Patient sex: M
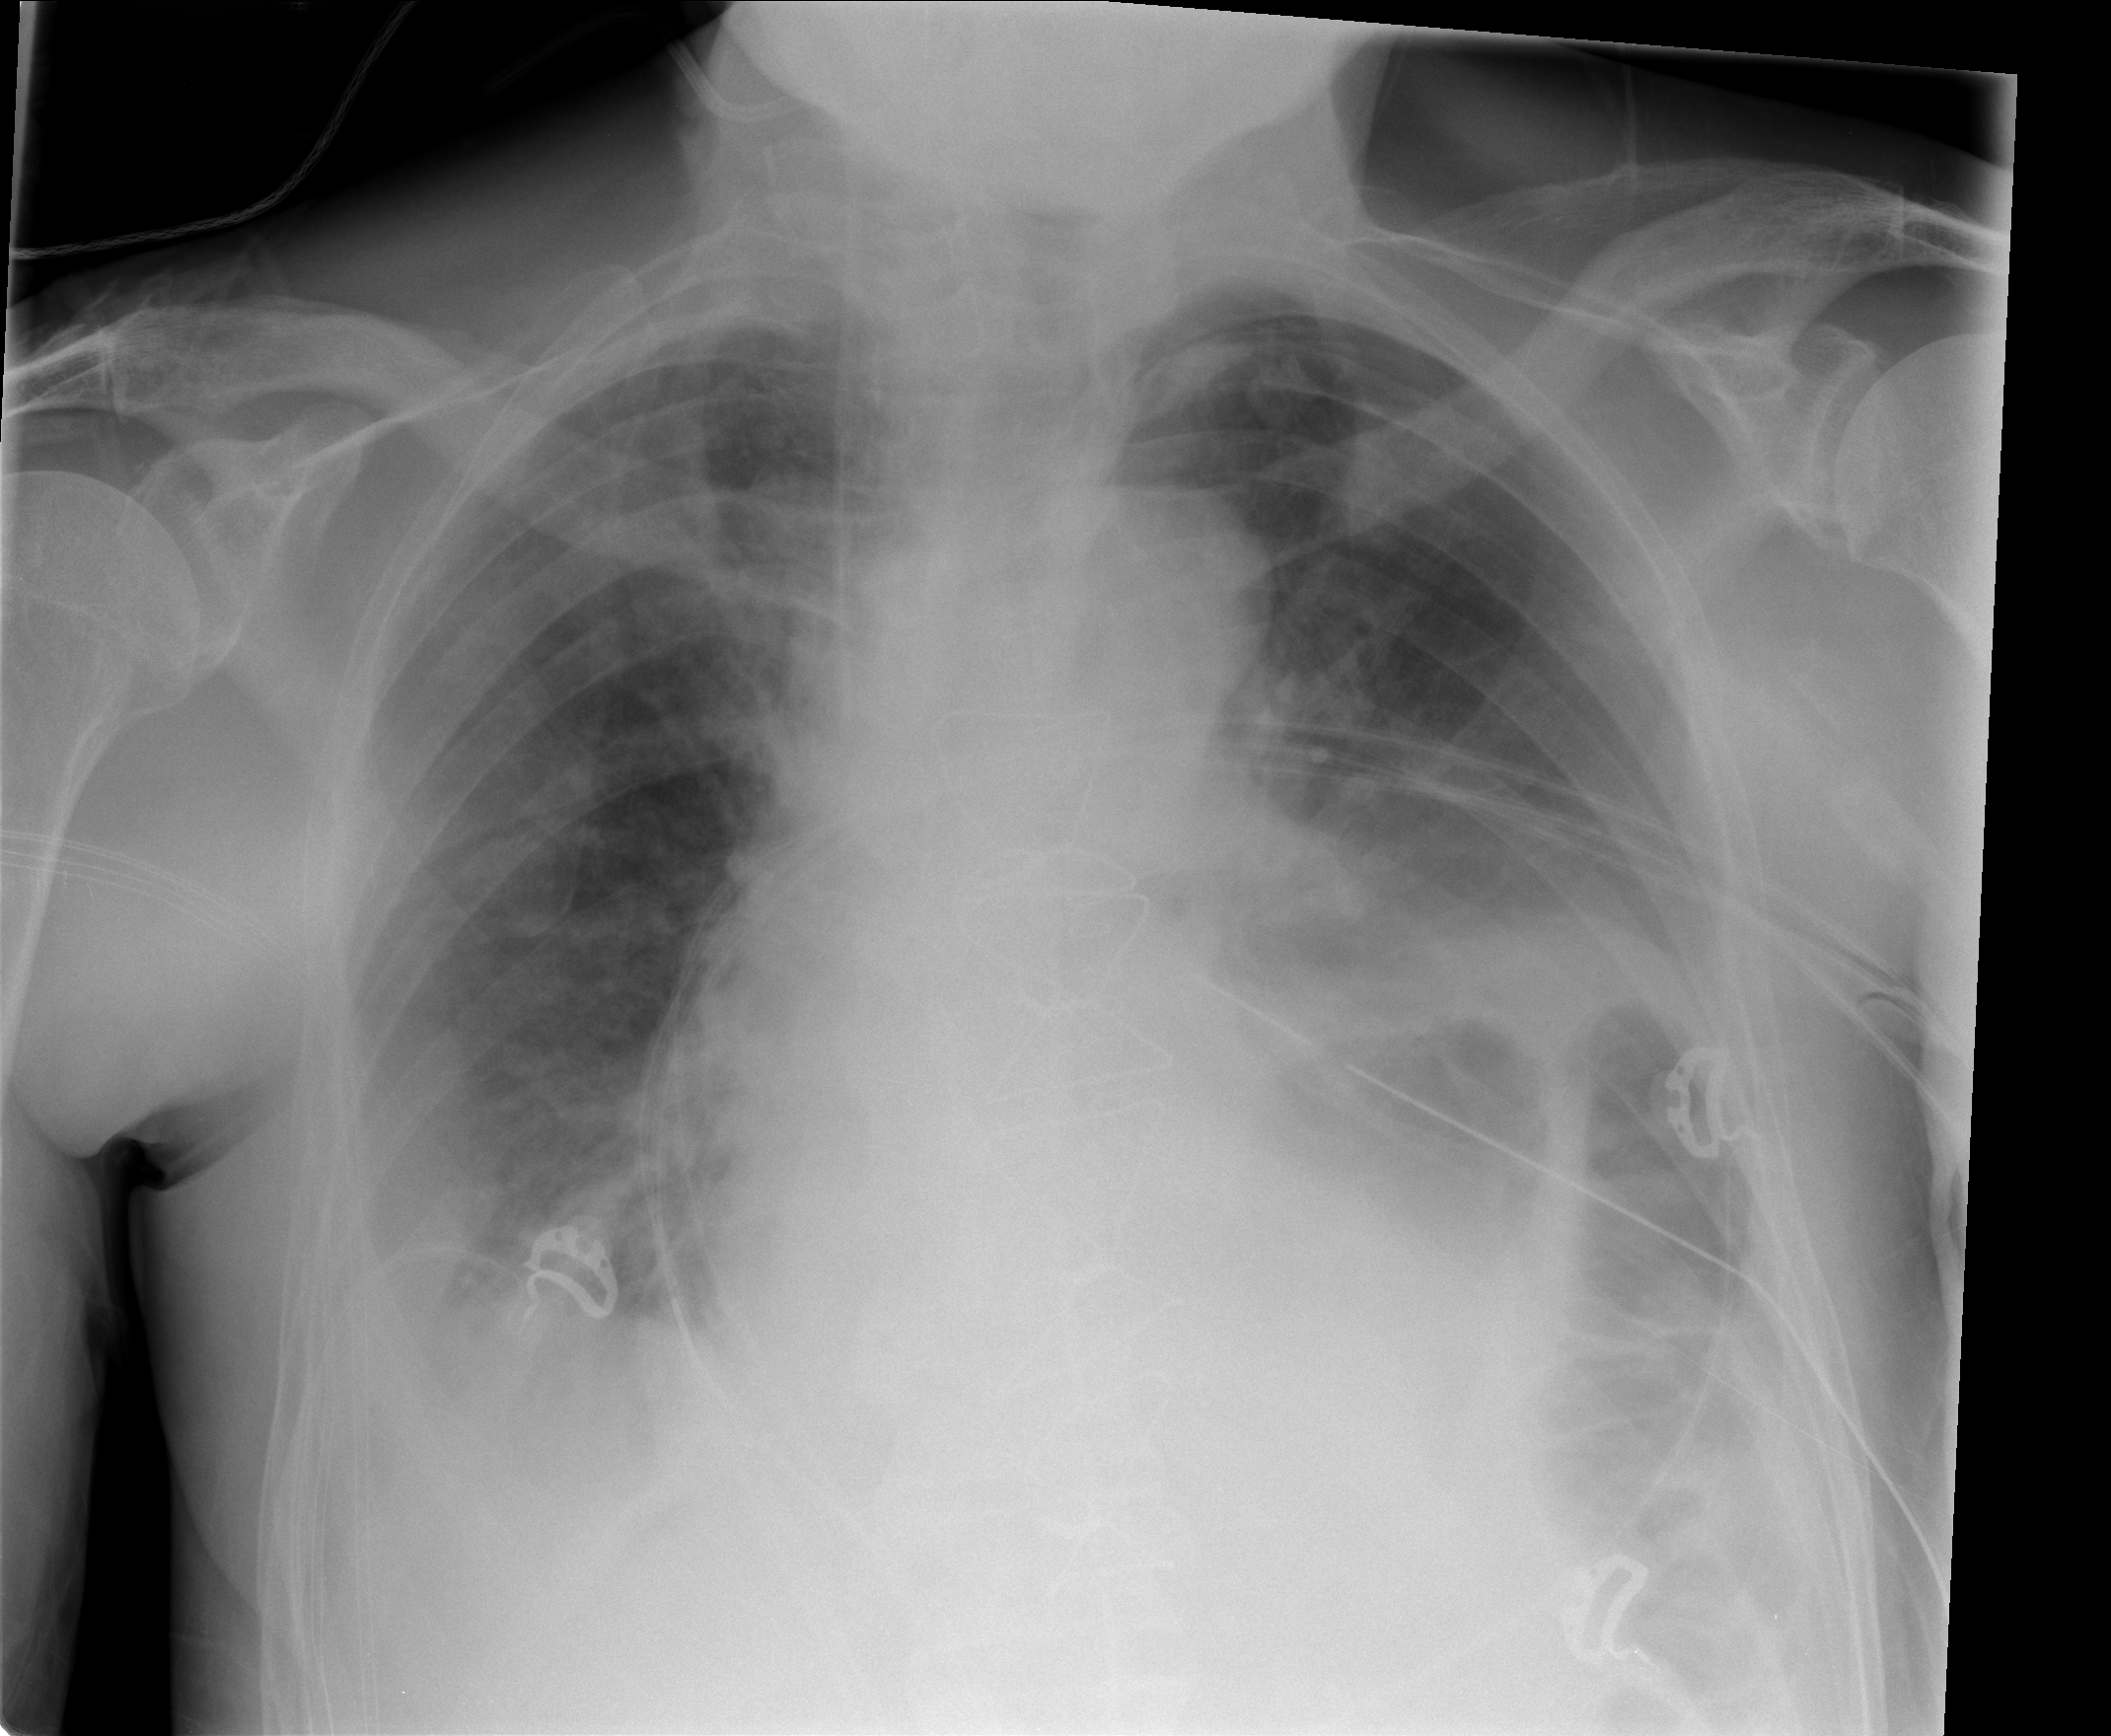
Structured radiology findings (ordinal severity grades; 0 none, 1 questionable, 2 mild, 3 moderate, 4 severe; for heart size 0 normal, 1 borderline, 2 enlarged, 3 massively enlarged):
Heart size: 0
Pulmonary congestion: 2
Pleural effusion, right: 2
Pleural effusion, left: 0
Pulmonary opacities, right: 0
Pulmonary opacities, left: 0
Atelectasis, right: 2
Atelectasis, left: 0